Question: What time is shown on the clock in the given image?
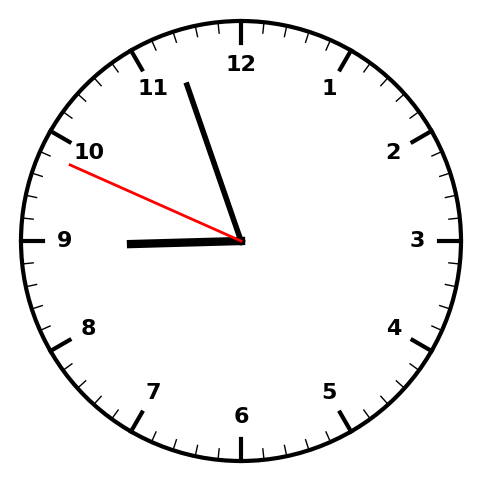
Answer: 08:56:49